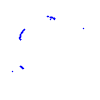
Particle: proton